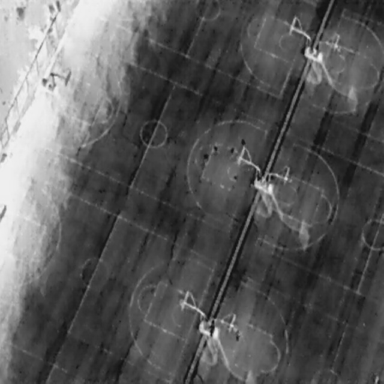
There are four People in the infrared image.